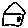
Label: house